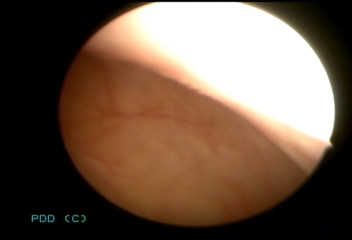
Modality: WLC
Class: Normal mucosa
Bladder cancer association: No